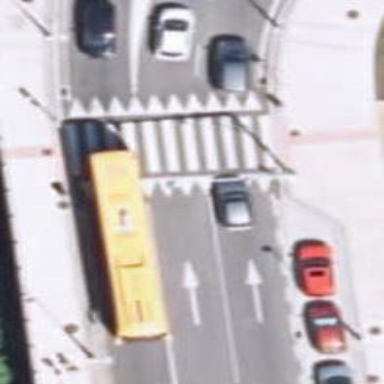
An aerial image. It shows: Marked crossing on the road with clear markings.